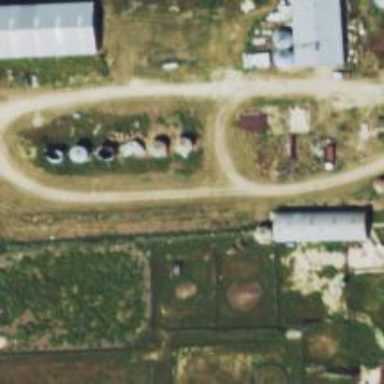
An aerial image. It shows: Silo.